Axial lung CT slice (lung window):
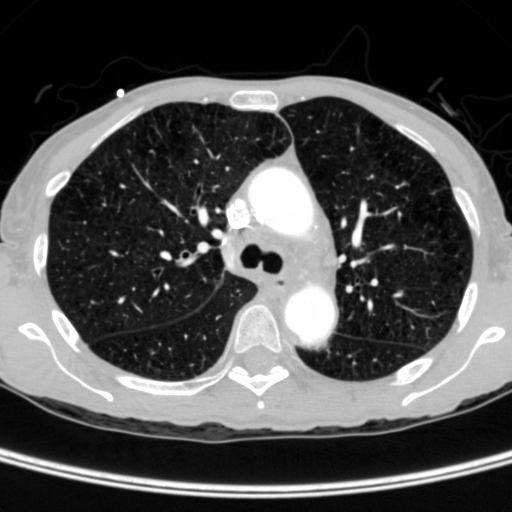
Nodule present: no